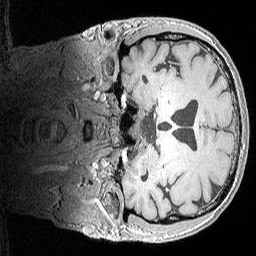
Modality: MP2RAGE
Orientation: coronal
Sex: male
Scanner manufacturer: siemens
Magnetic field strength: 3 T
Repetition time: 5 s
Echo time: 0.00292 s